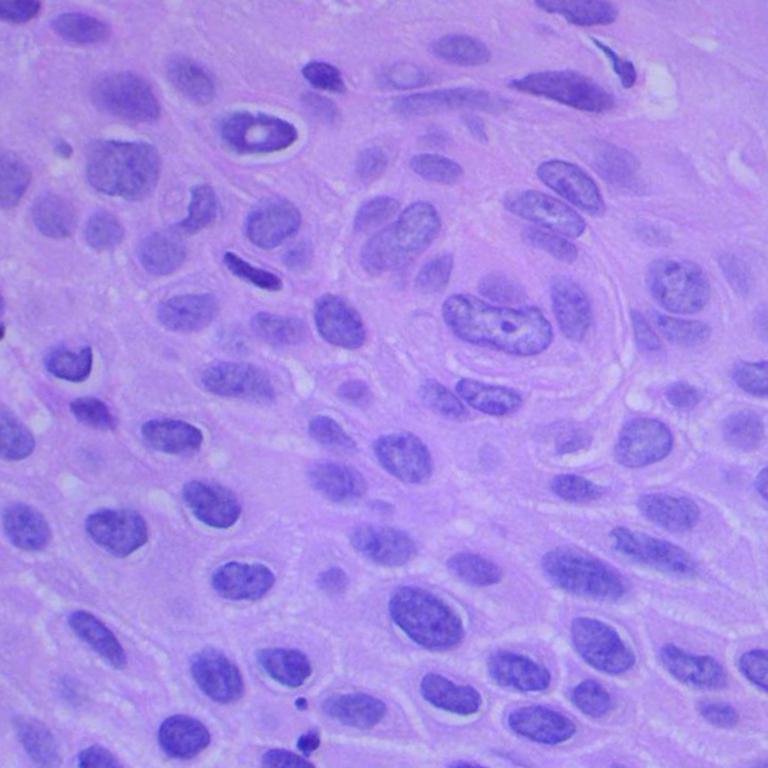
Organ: lung
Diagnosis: squamous carcinomas